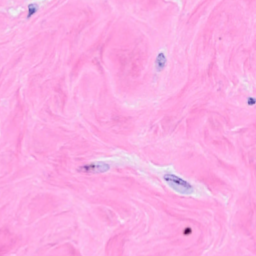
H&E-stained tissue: Breast